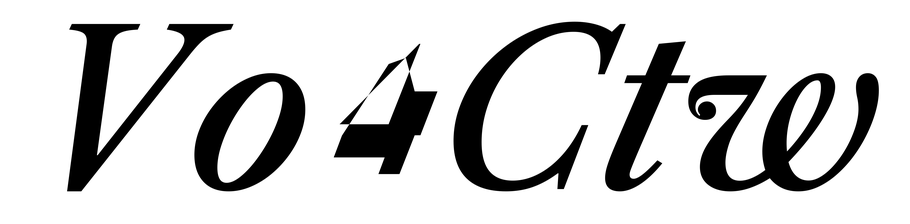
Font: LibreCaslonText-Italic_Medium_Italic